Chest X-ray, AP view. Patient: 45 years old, sex F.
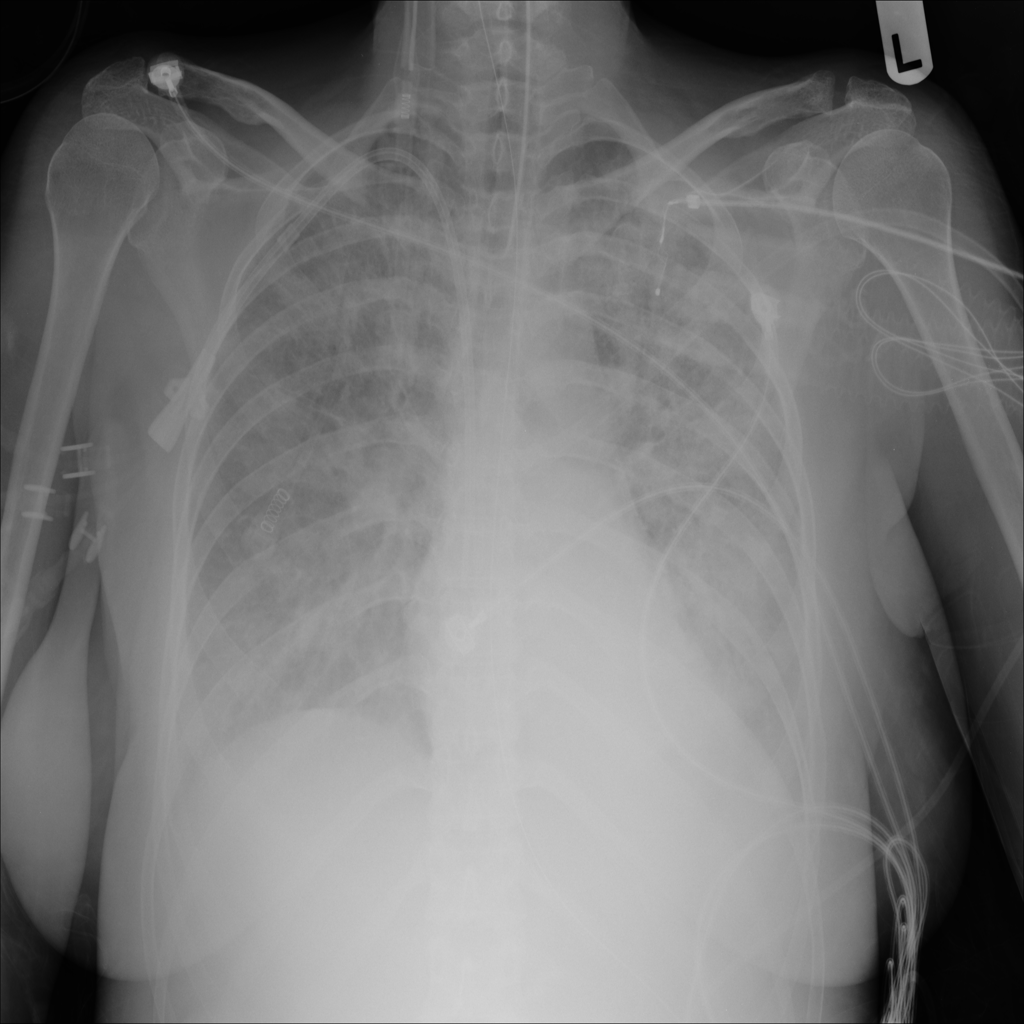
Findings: Atelectasis, Edema, Infiltration